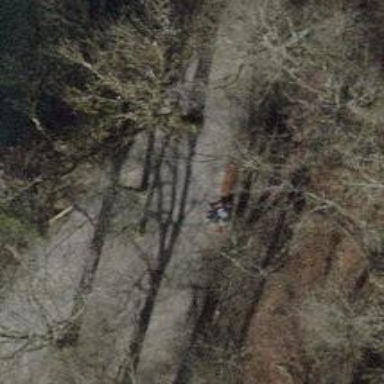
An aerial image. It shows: Brown bench.